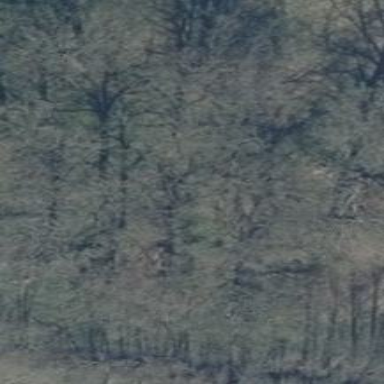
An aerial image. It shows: Forest area.